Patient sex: F
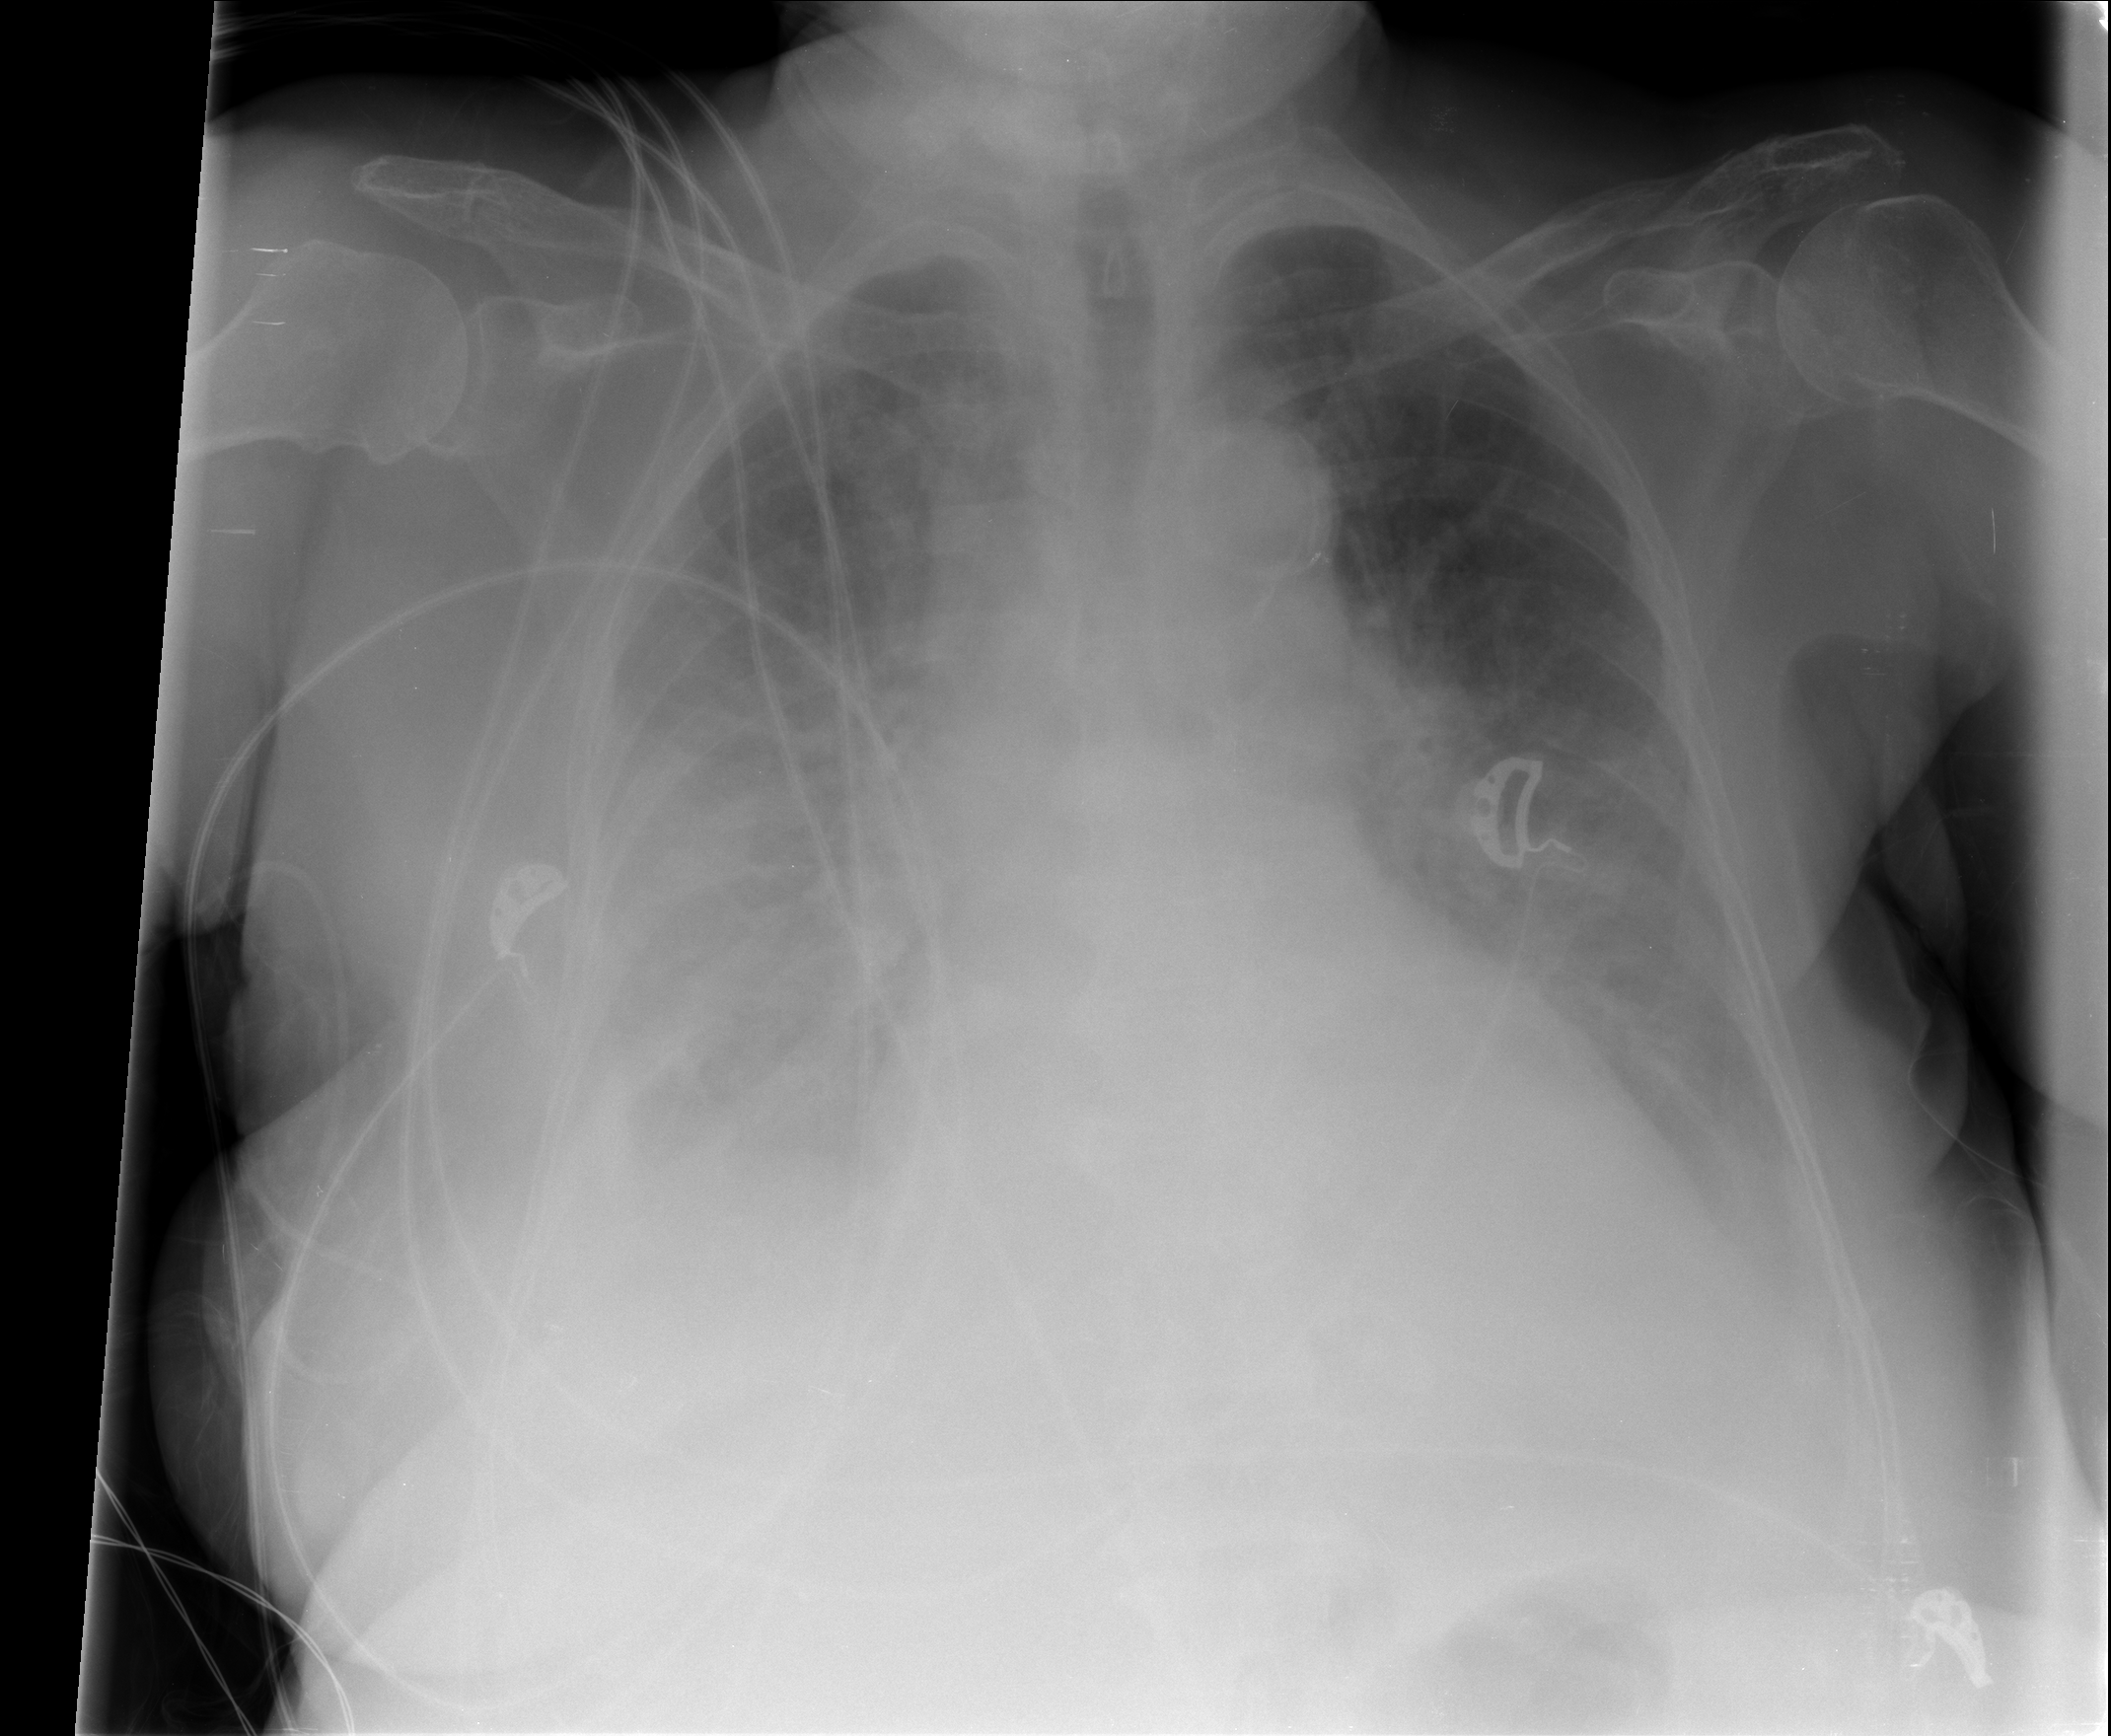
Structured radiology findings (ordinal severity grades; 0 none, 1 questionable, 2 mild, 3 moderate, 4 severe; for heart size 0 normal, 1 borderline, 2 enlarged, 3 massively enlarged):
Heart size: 2
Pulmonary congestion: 2
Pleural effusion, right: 3
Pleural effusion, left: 0
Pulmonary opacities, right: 2
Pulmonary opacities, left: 1
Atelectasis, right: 2
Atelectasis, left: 2